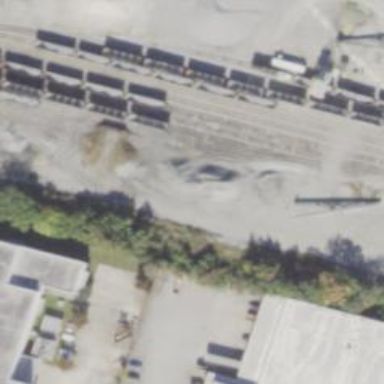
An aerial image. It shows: Railway yard used for servicing trains.